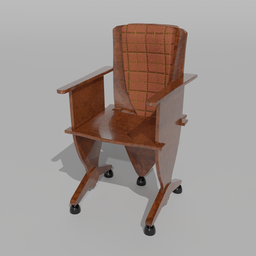
Label: furniture